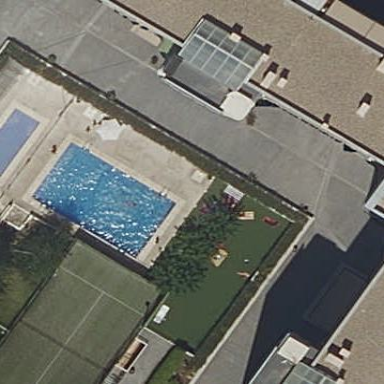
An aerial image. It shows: Swimming pool located in leisure land.